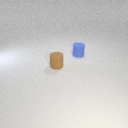
small brown rubber cylinder in front of small blue rubber cylinder